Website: lowes
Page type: customer-info-address
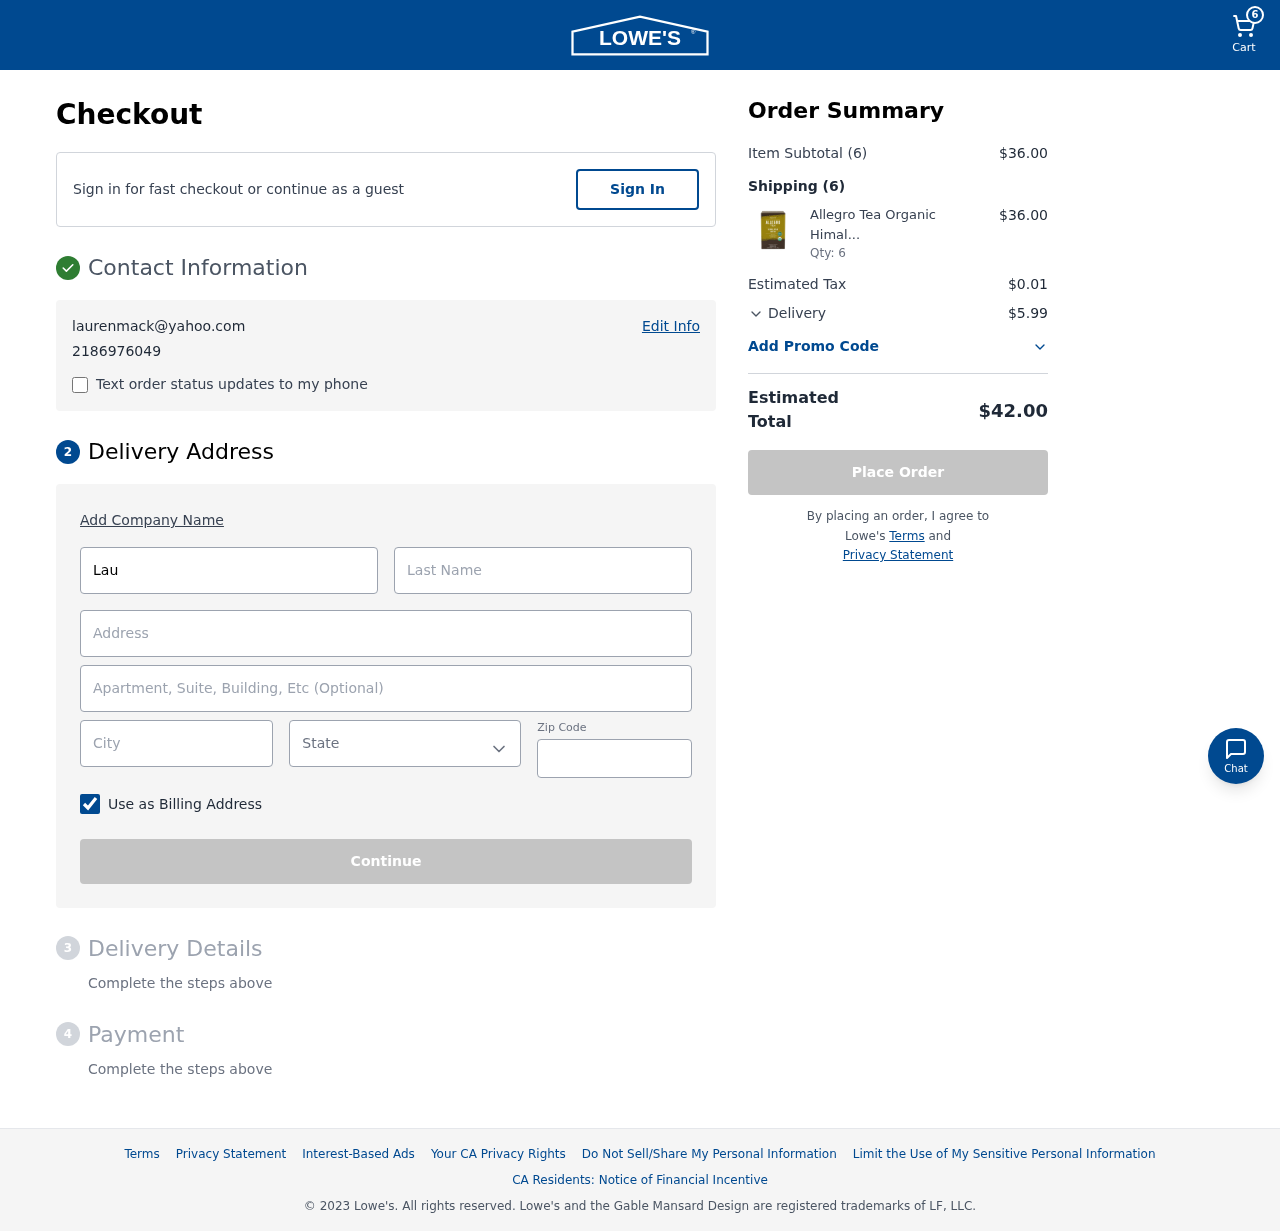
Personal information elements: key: PII_CITY
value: Port Laura
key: PII_EMAIL
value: laurenmack@yahoo.com
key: PII_FIRSTNAME
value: Lauren
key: PII_LASTNAME
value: Mack
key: PII_PHONE
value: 2186976049
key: PII_POSTCODE
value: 29075
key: PII_STATE
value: New Mexico
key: PII_STREET
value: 255 Velazquez Station
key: PII_STREET2
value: Apt. 391
Product elements: key: PRODUCT1_NAME
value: Allegro Tea Organic Himalayan Green Tea Bags, 20 Count
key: PRODUCT1_QUANTITY
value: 6
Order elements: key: ORDER_NUM_ITEMS
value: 6
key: ORDER_SUBTOTAL
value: $36.00
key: ORDER_NUM_ITEMS2
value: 6
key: ORDER_SUBTOTAL2
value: $36.00
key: ORDER_TAX
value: $0.01
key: ORDER_SHIPPING_COST
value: $5.99
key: ORDER_TOTAL
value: $42.00